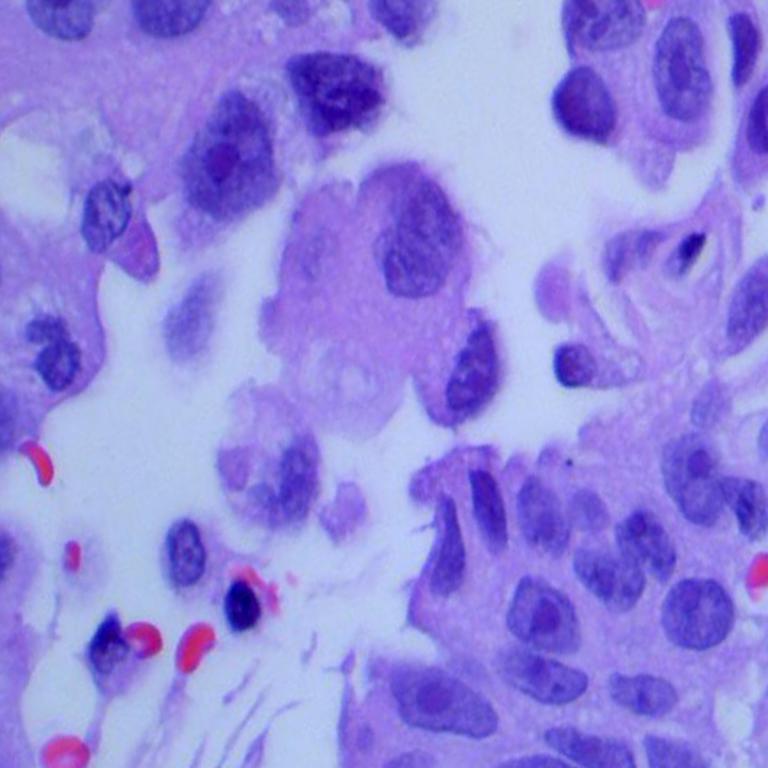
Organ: lung
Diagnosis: adenocarcinomas